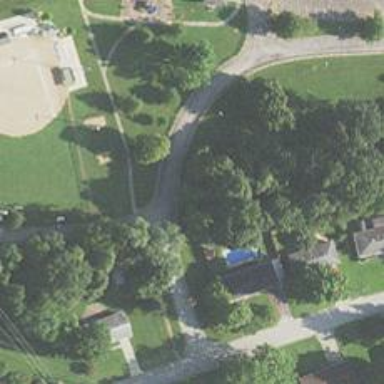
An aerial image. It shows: Grassy area used as tee for disc golf.